Question: I want if checkbox1 in gridview is checked then the label1 text in gridview is Block if checkbox1 in gridview is unchecked then label1 text n gridview is unblock ...
i want to do this because is want .... to block unblock user in ASPNETDB.MDF membership table. ..

'''
Protected Sub GridView1_SelectedIndexChanged(ByVal sender As Object, ByVal e As System.EventArgs) Handles GridView1.SelectedIndexChanged
Dim linkbutton1 As LinkButton = Me.GridView1.SelectedRow.FindControl("LinkButton1")
Dim chk As CheckBox = Me.GridView1.SelectedRow.FindControl("CheckBox1")
If chk.Checked = True Then
linkbutton1.Text = "Block"
Dim user As MembershipUser = Membership.GetUser(GridView1.SelectedRow.Cells(1).Text.ToString)
'To block a specific user:
user.IsApproved = False
Membership.UpdateUser(user)
Else
linkbutton1.Text = "UnBlock"
Dim user As MembershipUser = Membership.GetUser(GridView1.SelectedRow.Cells(1).Text.ToString)
'To block a specific user:
user.IsApproved = True
Membership.UpdateUser(user)
End If
End Sub
'''
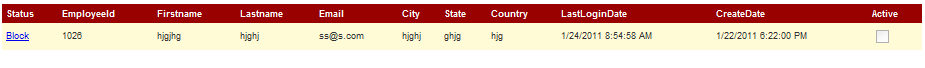
Answer: Check in the backend if its actually updating the user. If not, then there are bigger issues here. How are you also binding the grid, every page load, or just on the initial page load and during any updates?
Does the text get changed the first time it posts back, but reverts on future postbacks? It may also be the text switch from block to unblock is not be something that automatically saves to viewstate. Therefore, you may need to reassign whether its blocked or unblocked to the linkbutton text on every postback, in RowCreated...
Could you provide some more information about what isn't working?
HTH.